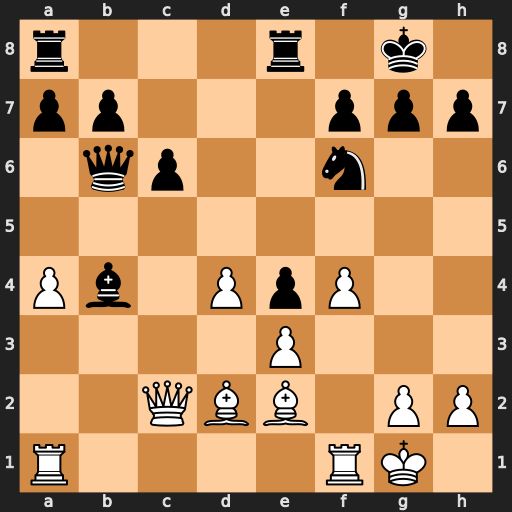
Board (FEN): r3r1k1/pp3ppp/1qp2n2/8/Pb1PpP2/4P3/2QBB1PP/R4RK1
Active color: w
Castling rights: -
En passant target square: -
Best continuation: a5 Bxd2 axb6